Platform: macOS
Application: Arc Browser
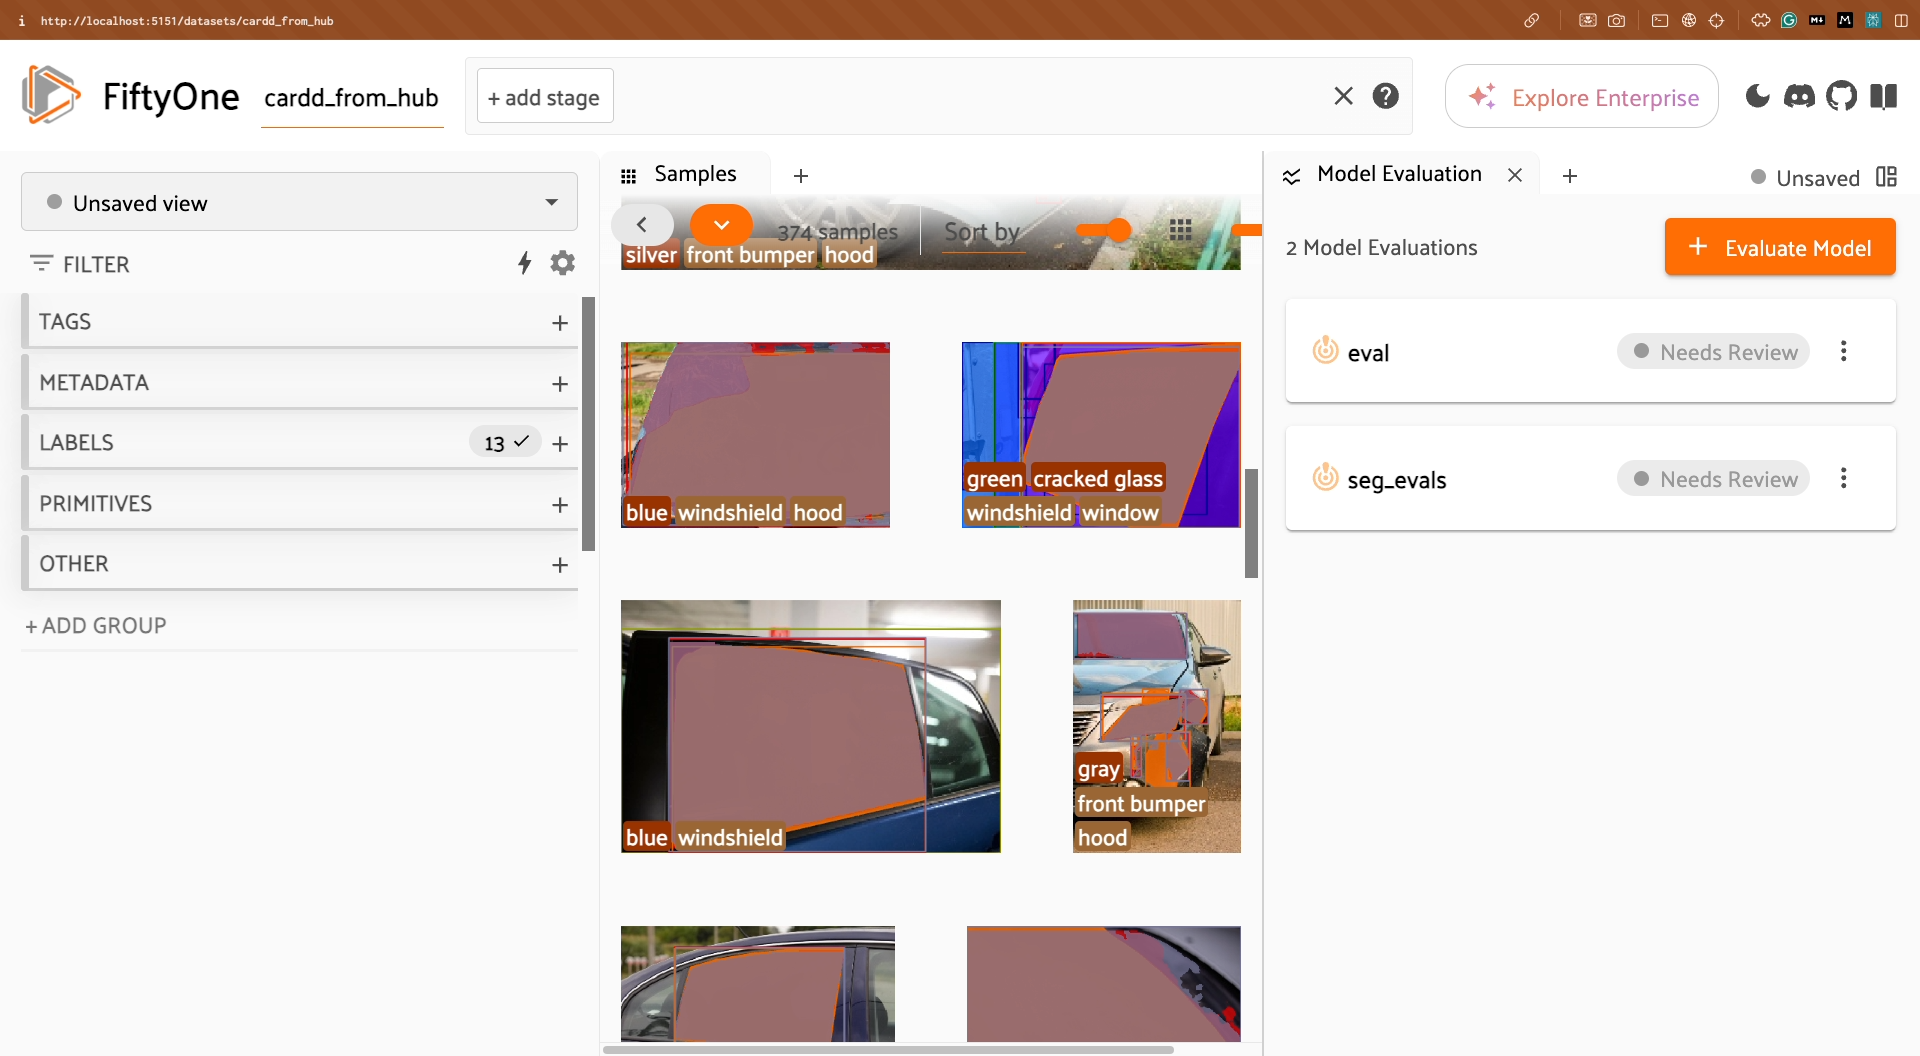
task_description: Locate the samples panel
action_type: hover
element_info: Menu Item
steps_since_start: 1